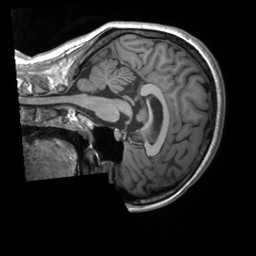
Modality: T1w
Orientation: sagittal
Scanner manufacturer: siemens
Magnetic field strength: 3 T
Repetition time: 2 s
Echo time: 0.0023 s